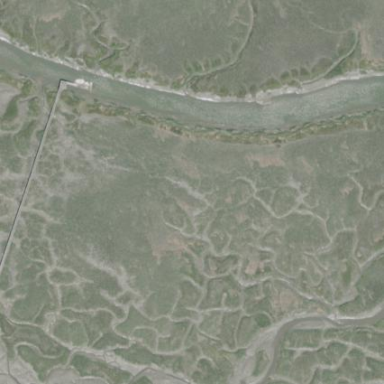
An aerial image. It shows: Wetland area influenced by tides.